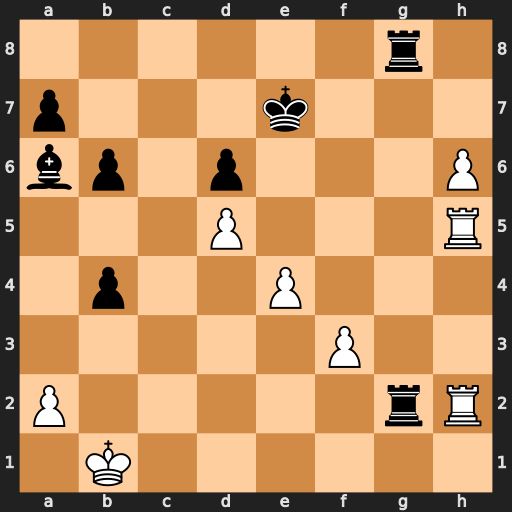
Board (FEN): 6r1/p3k3/bp1p3P/3P3R/1p2P3/5P2/P5rR/1K6
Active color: w
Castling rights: -
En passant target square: -
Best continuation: Rxg2 Rxg2 h7 Bd3+ Kc1 Rc2+ Kd1